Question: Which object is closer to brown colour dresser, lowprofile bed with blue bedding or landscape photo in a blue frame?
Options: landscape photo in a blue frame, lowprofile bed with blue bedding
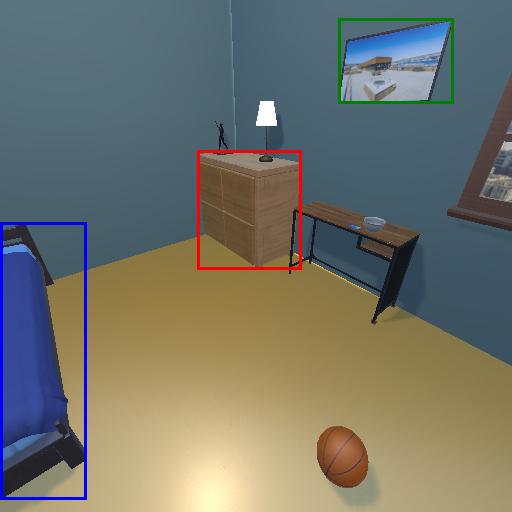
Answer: landscape photo in a blue frame